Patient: sex M, age 49
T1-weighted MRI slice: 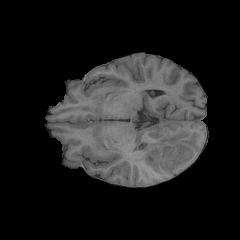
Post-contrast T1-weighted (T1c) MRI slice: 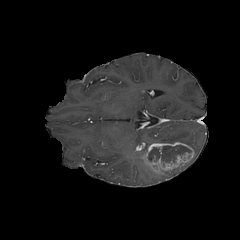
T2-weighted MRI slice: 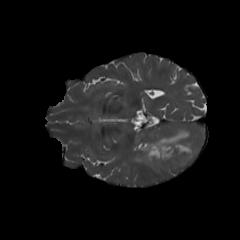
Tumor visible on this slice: yes
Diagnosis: Glioblastoma, IDH-wildtype
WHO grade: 4